Field crop: tomato
Growth stage: 1
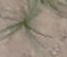
Species: cyperus